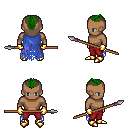
a pixel art fantasy rpg character, male body template, human, dark skin, blue tattered cape, red pants, green short mohawk hairstyle, gold gloves, gold boots, spear, four views (front, back, left, right), 2x2 character sprite sheet, small pixel art, hard edges, no anti-aliasing